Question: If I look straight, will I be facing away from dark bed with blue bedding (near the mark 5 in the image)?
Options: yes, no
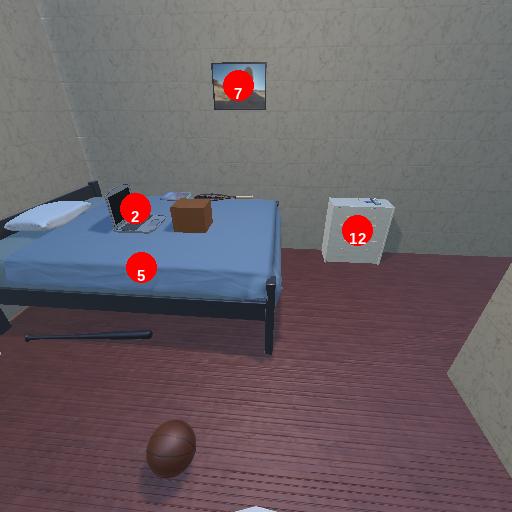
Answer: yes